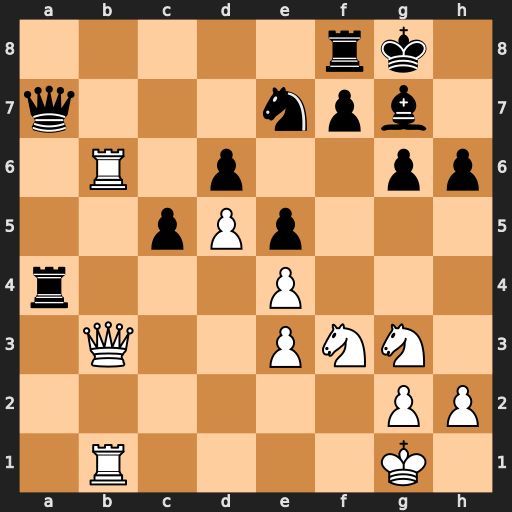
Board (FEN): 5rk1/q3npb1/1R1p2pp/2pPp3/r3P3/1Q2PNN1/6PP/1R4K1
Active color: w
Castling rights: -
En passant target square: -
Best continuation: Rb7 Qa5 Rxe7